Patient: sex M, age 45
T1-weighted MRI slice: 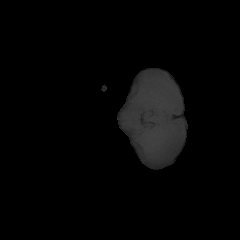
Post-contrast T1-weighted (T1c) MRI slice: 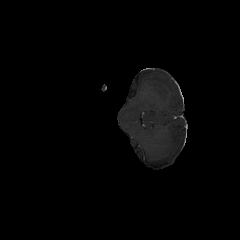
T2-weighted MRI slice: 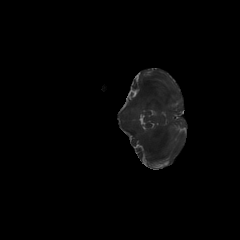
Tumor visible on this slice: no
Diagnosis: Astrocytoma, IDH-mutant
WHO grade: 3